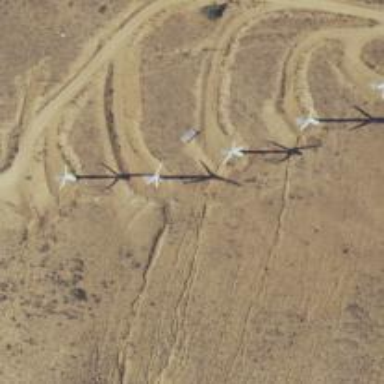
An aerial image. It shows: Wind generator using horizontal axis wind turbines.